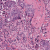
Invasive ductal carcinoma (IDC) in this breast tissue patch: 1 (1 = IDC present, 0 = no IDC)